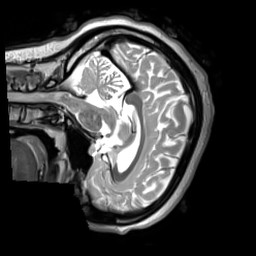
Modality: T2w
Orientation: sagittal
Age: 26
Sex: female
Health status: ill
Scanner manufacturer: siemens
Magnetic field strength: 3 T
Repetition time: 2.8 s
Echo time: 0.326 s